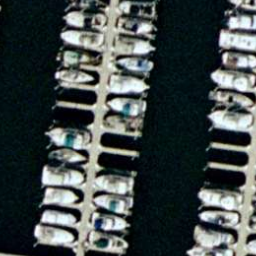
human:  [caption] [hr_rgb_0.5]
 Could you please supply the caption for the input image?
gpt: Many boats docked in lines at the harbor and the water is black .

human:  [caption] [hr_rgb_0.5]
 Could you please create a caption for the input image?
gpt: Lots of boats docked in lines at the harbor .

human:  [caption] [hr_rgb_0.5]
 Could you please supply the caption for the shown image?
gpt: Lots of boats docked at the harbor and the water is black .

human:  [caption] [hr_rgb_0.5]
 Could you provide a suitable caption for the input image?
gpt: Many boats docked in lines at the harbor and just a few positions are free .

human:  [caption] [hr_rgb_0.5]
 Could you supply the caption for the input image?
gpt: Lots of boats docked in lines at the harbor and just a few positions are free .